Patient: sex F, age 58
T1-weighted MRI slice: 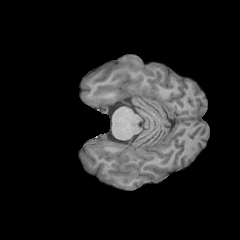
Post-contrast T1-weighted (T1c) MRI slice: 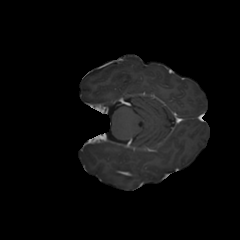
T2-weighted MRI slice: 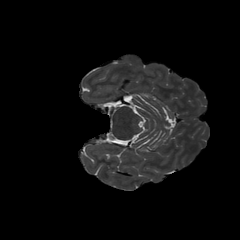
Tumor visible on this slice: no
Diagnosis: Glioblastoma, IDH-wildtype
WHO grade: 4